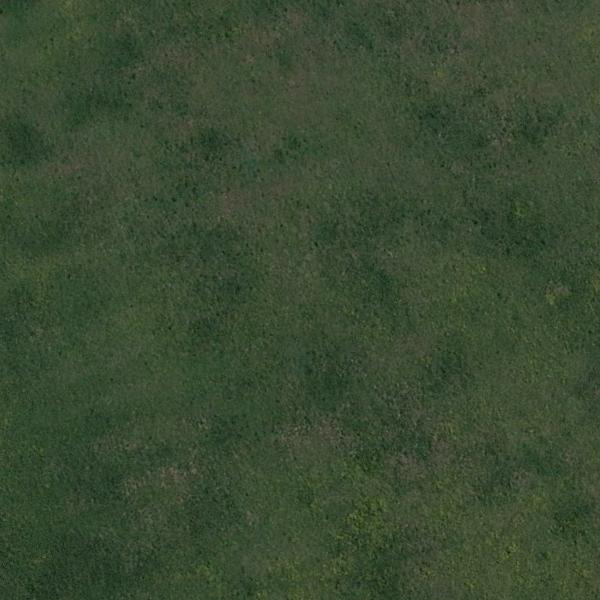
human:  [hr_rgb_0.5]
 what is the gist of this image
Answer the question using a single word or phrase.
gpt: meadow